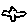
Label: bird